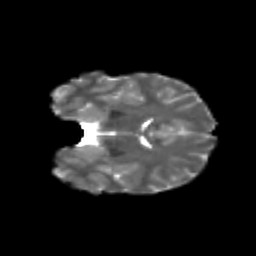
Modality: T2w
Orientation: coronal
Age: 11
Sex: male
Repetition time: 9.4 s
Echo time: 0.089 s